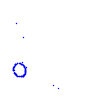
Particle: kaon